Field crop: tomato
Growth stage: 1
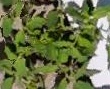
Species: tomato